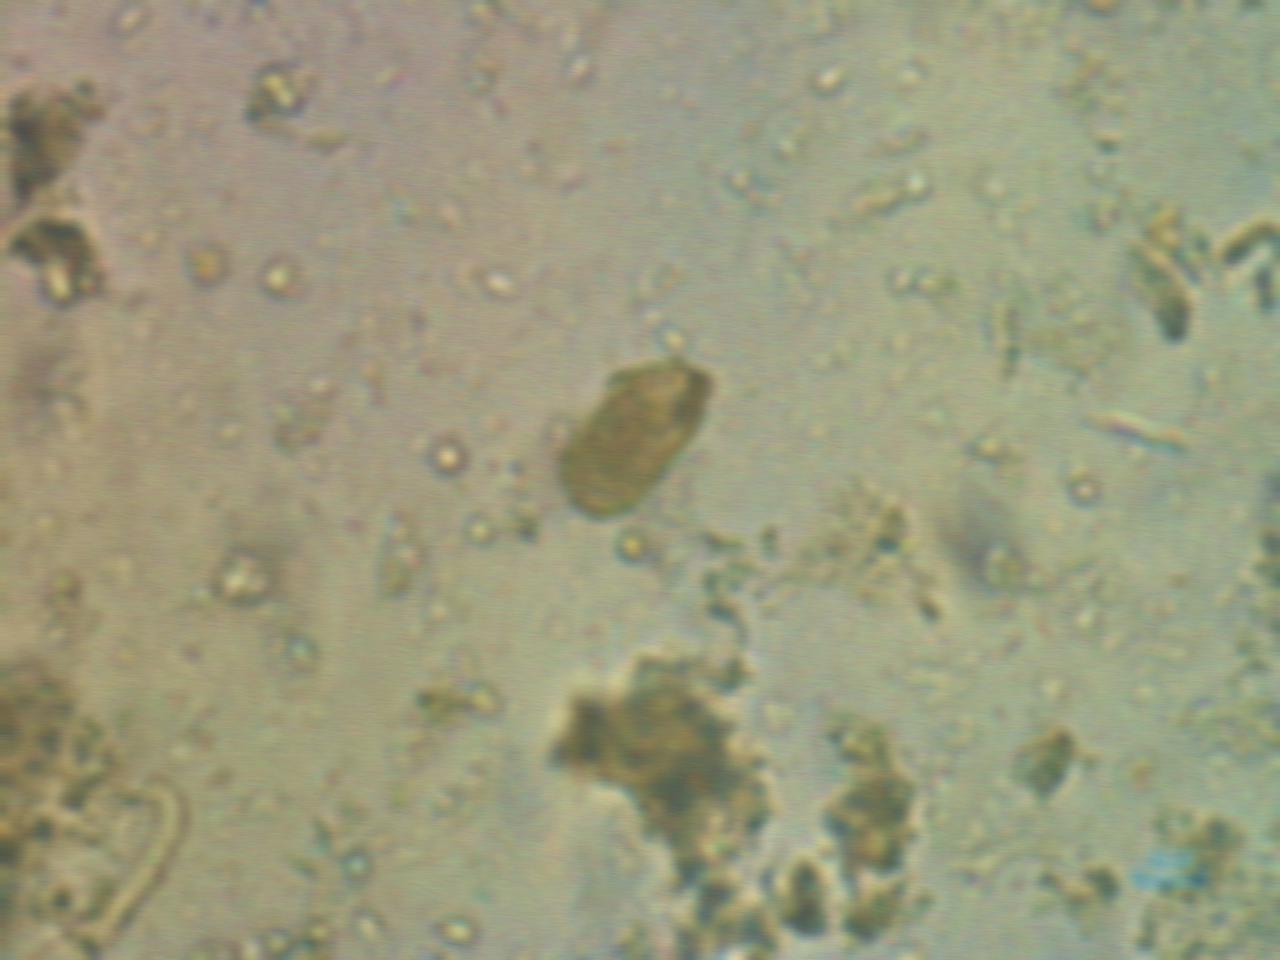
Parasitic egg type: Capillaria philippinensis